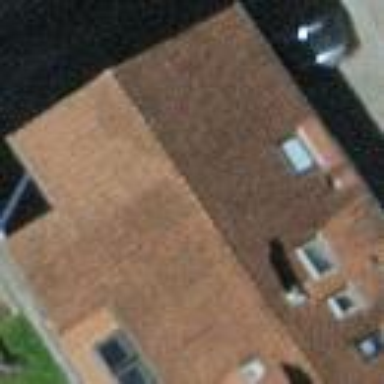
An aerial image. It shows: Semi-detached house.